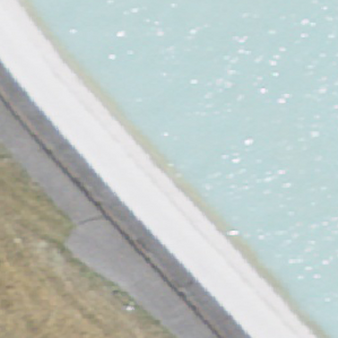
Label: other